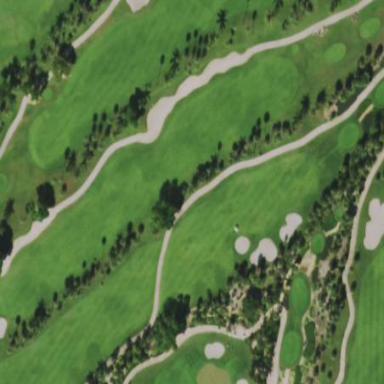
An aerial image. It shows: Golf fairway surrounded by grass.